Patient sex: F
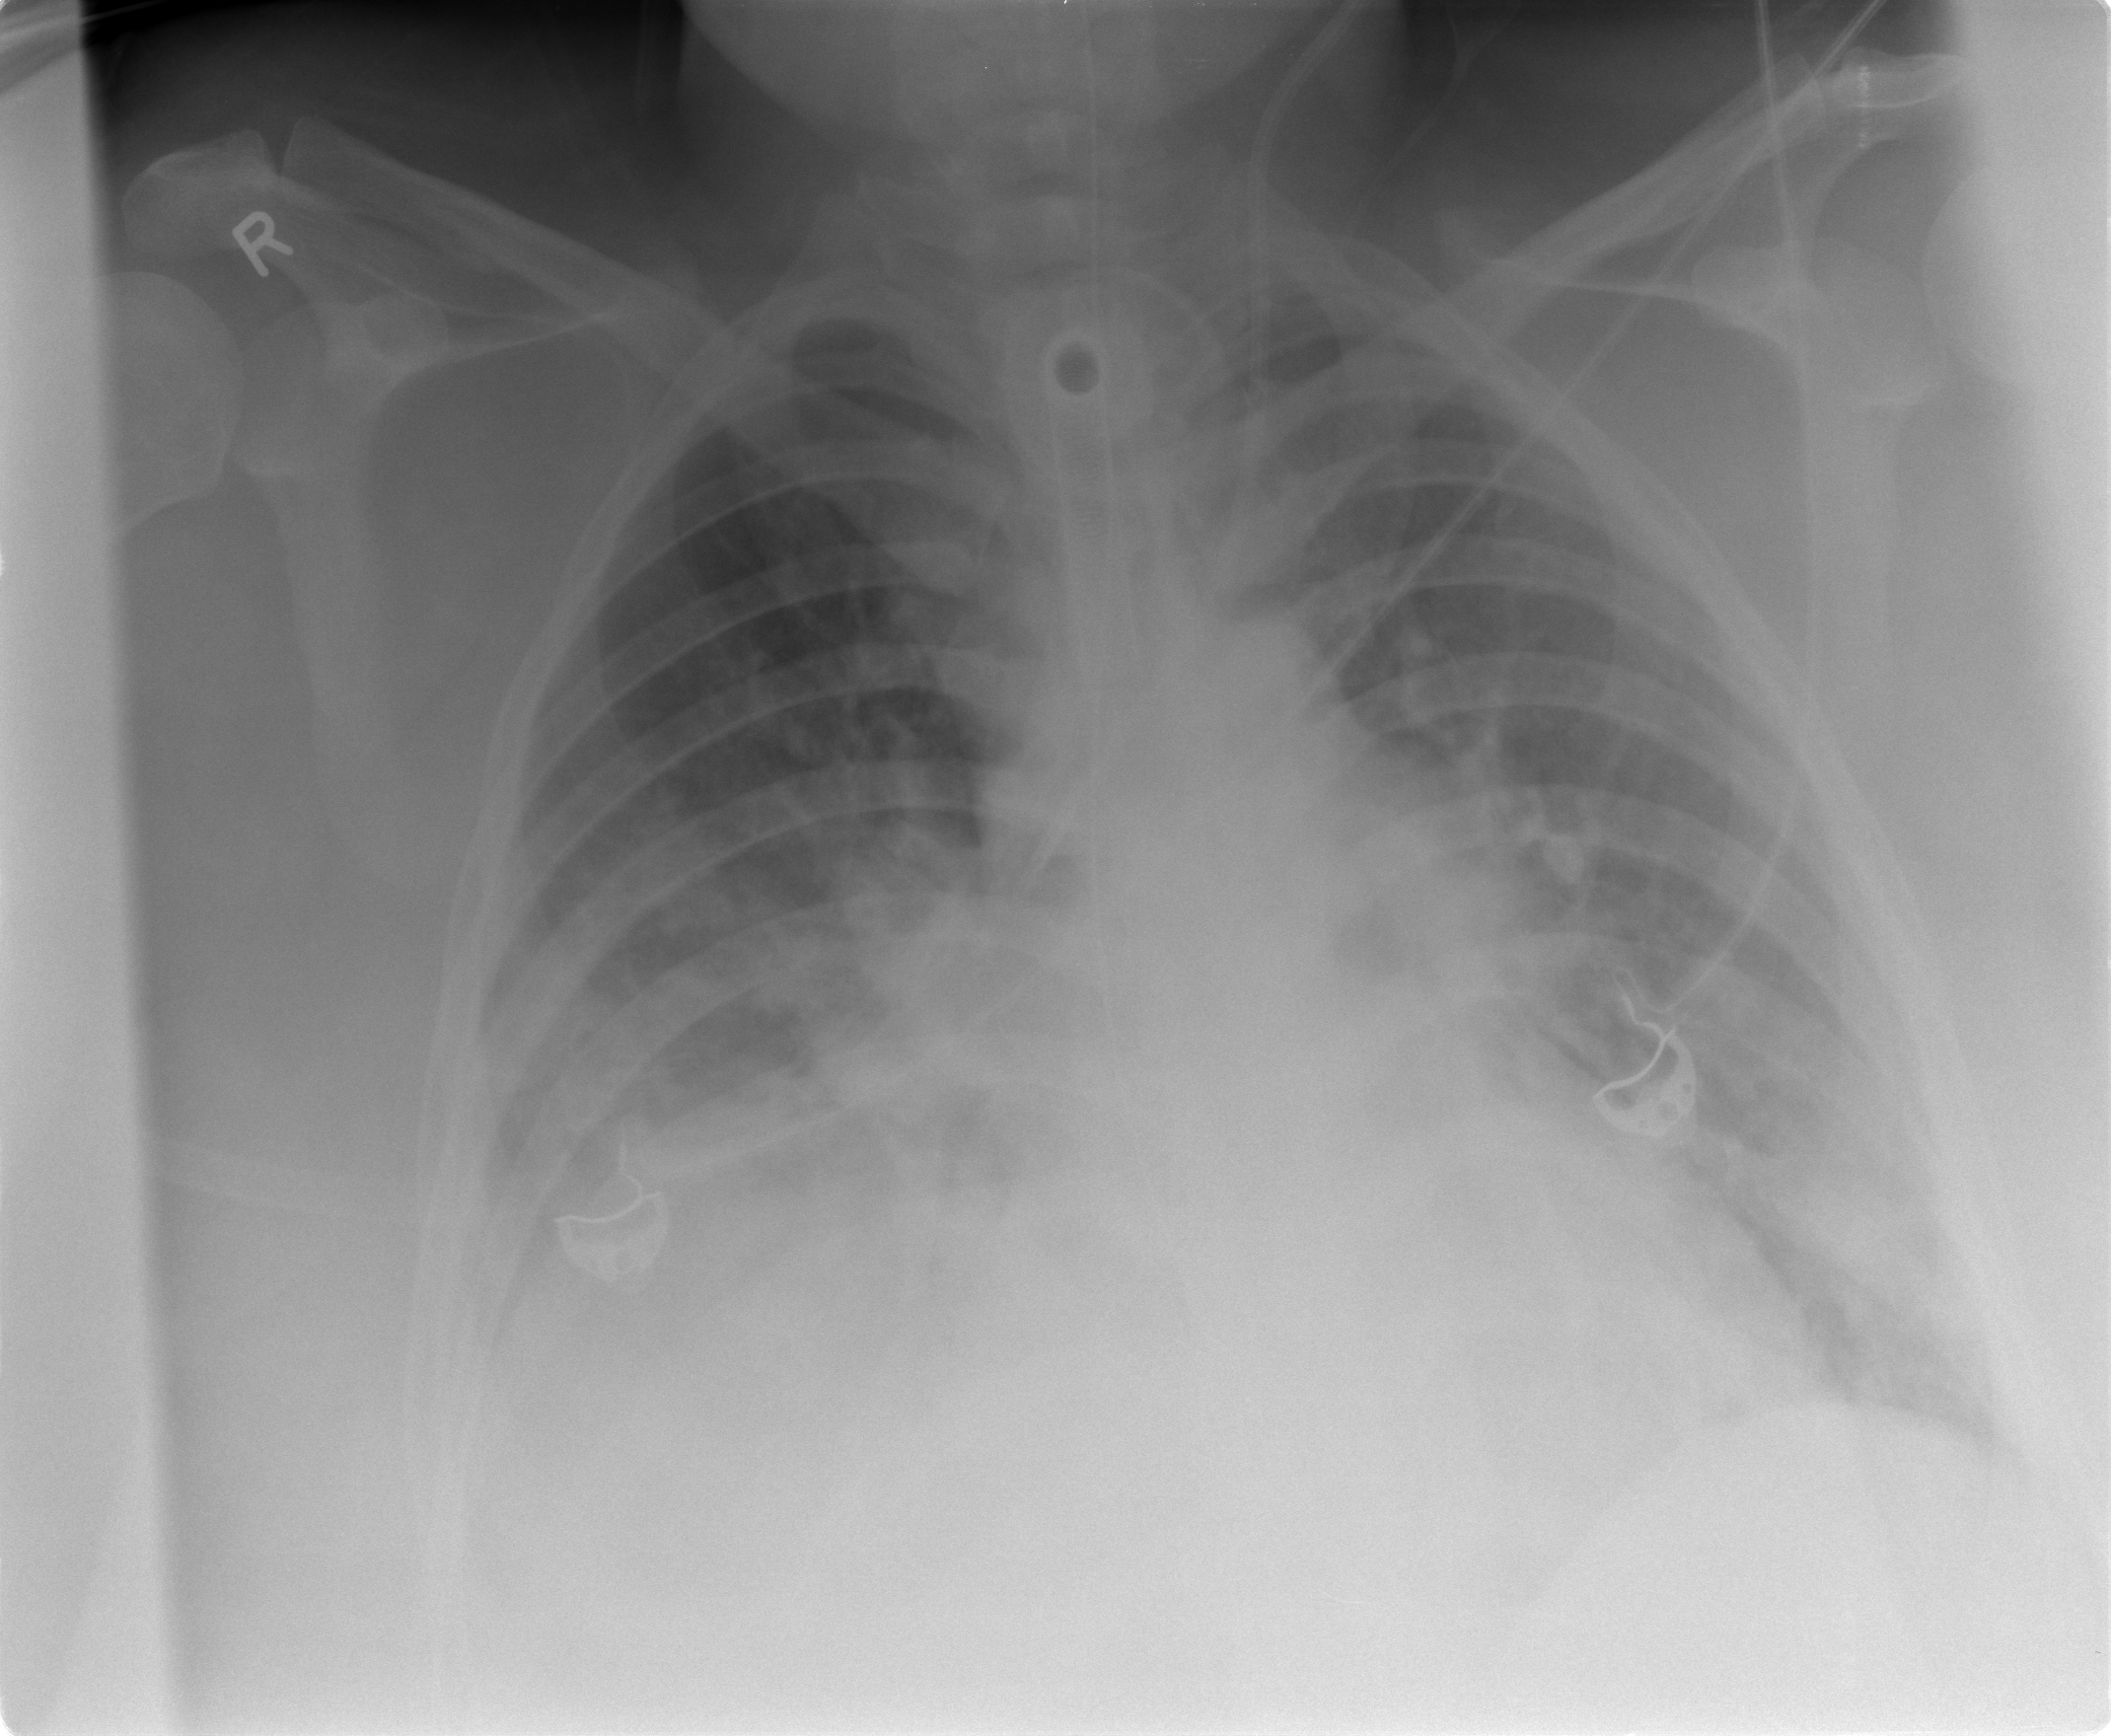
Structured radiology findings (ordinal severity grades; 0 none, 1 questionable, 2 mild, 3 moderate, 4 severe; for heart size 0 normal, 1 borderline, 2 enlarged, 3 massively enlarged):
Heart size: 0
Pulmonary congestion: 3
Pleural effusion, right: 2
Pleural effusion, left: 2
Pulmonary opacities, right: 2
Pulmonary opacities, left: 2
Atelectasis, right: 2
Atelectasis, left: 0